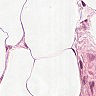
Metastatic tissue present: no